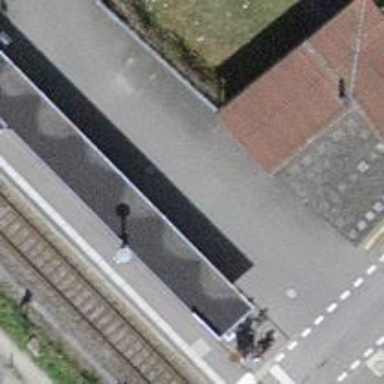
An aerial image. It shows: Railway halt.